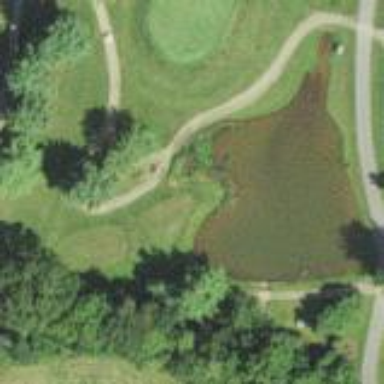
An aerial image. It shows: Water hazard on golf course. The hazard is natural water feature.